Question: I have an 'ol'/'li' listing (in one 'ol' tag), I need to list in two columns. There must be a way to do it in CSS.

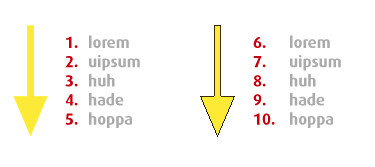
Answer: I have no definite answer for you, but you may have a look at this article from "A List Apart": <URL>.
There are listed several methods to achieve this, but only some of them work with list.